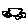
Label: car